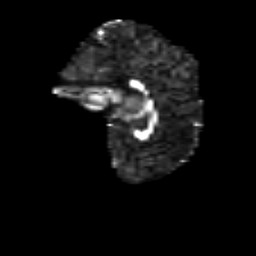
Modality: FA
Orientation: sagittal
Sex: male
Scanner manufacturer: siemens
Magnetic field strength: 3 T
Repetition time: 5 s
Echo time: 0.071 s